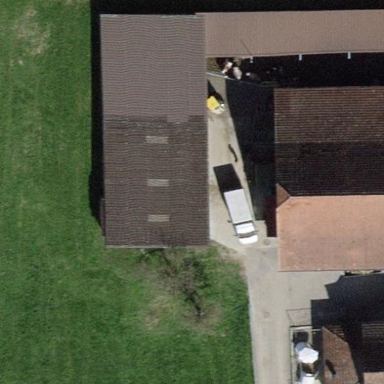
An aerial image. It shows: Farm auxiliary building.